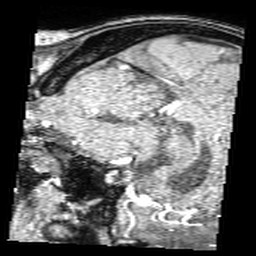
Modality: angio
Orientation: sagittal
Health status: ill
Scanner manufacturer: philips
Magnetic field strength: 3 T
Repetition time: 0.023 s
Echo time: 0.003454 s